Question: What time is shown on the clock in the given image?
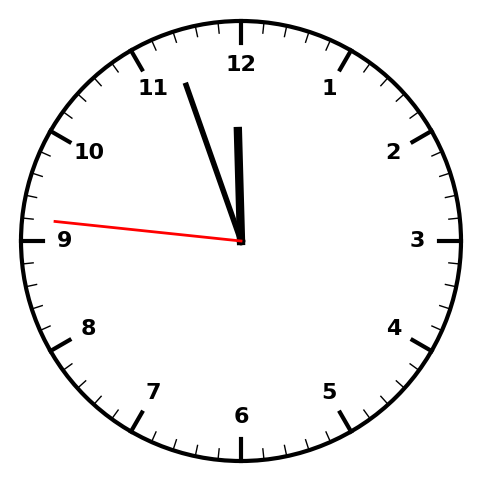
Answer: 11:56:46